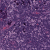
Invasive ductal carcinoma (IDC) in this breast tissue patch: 0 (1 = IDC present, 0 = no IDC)